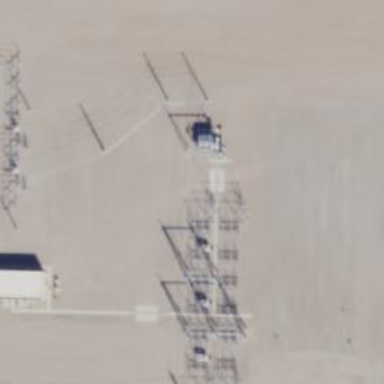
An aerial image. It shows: Outdoor power substation located behind wall. The substation operates at the distribution level.